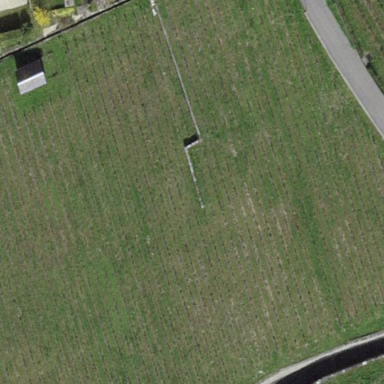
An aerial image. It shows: Vineyard.